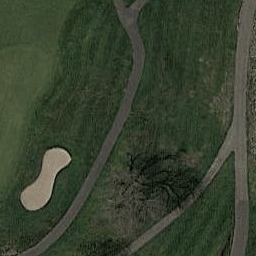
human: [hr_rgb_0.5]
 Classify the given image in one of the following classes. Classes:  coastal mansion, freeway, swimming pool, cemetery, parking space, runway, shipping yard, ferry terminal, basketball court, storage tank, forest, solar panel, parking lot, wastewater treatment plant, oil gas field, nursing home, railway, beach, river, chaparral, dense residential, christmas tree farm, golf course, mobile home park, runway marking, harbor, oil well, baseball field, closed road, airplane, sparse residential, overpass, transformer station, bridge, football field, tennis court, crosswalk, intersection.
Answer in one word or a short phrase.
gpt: golf course